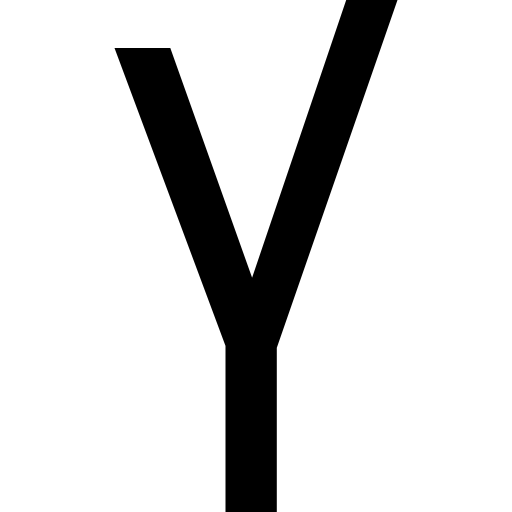
Tags: icon, FontAwesome, fa-icon, brand, yandex, international